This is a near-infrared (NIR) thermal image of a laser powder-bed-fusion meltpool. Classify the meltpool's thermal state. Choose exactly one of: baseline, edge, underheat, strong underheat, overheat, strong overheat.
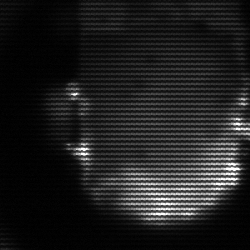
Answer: baseline